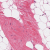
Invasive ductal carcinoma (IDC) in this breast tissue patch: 0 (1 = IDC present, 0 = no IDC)